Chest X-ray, PA view. Patient: 75 years old, sex M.
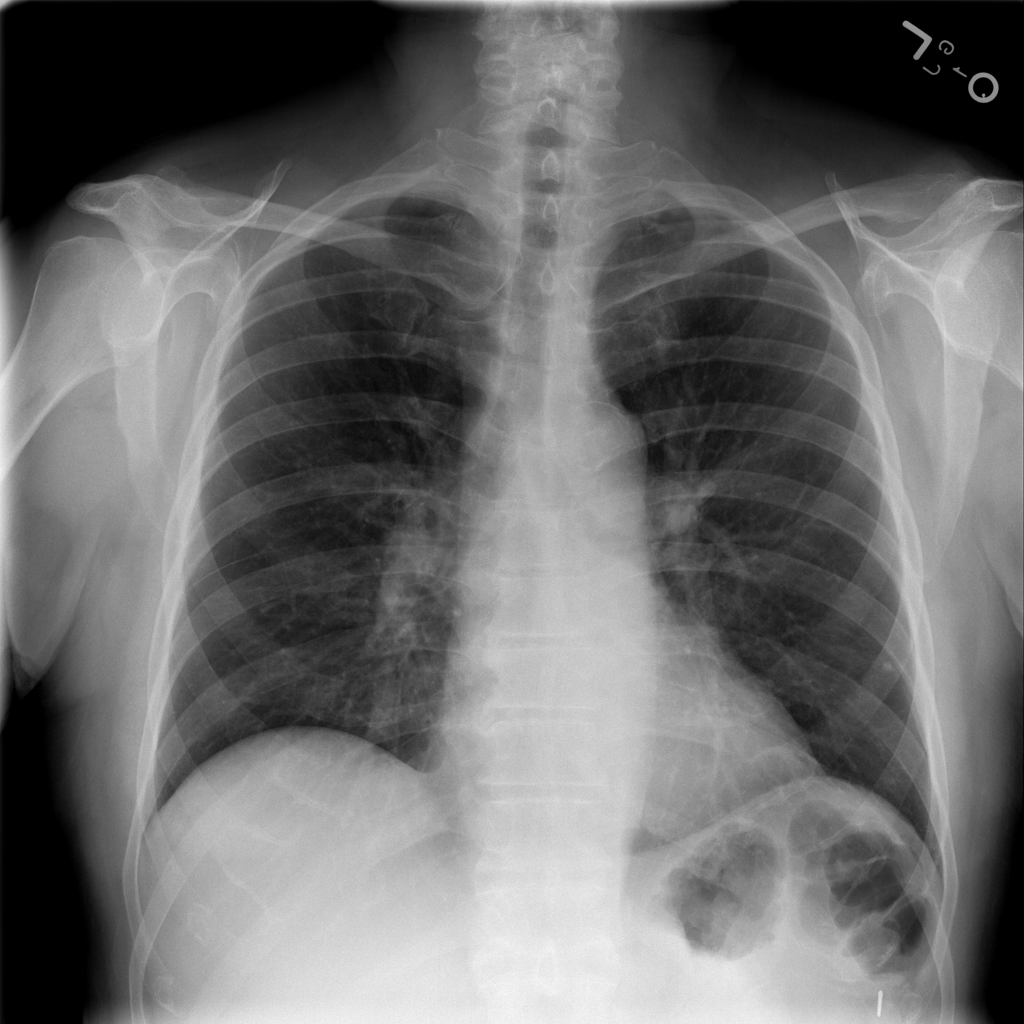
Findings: No Finding